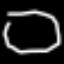
Label: octagon